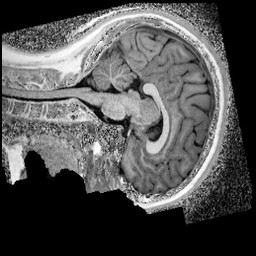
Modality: UNIT1_denoised
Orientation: sagittal
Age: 13
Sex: female
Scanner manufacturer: siemens
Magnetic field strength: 3 T
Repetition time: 4 s
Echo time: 0.00299 s